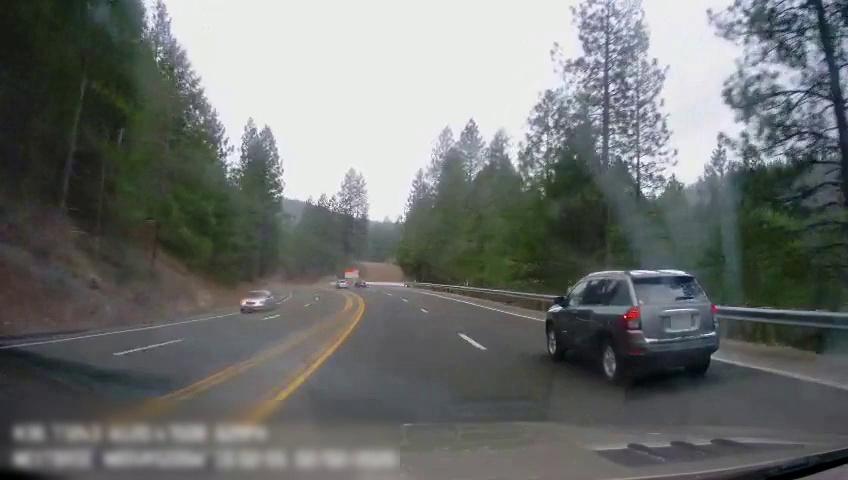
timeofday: Day
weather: Cloudy
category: Drivable Space
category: Vehicles | Car
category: Vehicles | Car
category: Vehicles | Car
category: Vehicles | Car
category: Lanes | Alternate Lane
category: Lanes | Alternate Lane
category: Lanes | Alternate Lane
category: Lanes | Current Lane
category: Lanes | Current Lane
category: Lanes | Alternate Lane